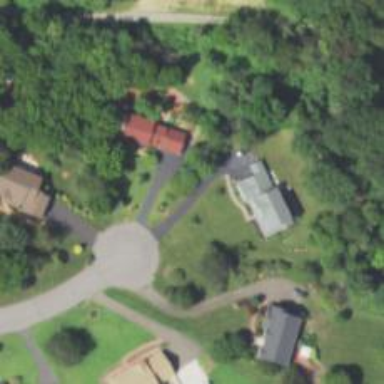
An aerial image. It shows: Driveway.